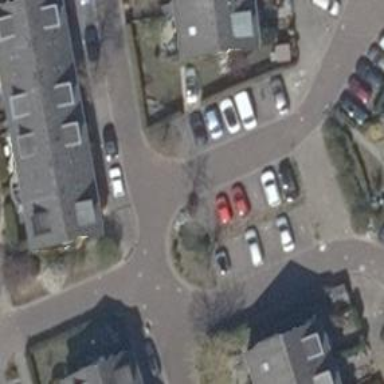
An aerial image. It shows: Residential road.